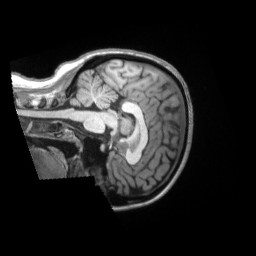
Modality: T1w
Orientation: sagittal
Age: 30
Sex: female
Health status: ill
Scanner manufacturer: siemens
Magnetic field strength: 3 T
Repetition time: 2.2 s
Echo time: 0.00157 s